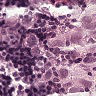
Metastatic tissue present: yes